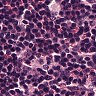
Metastatic tissue present: no